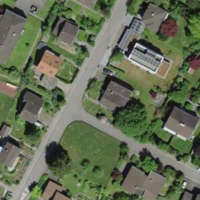
EUNIS habitat code: 55
Species observed at this site:
Cardamine pratensis